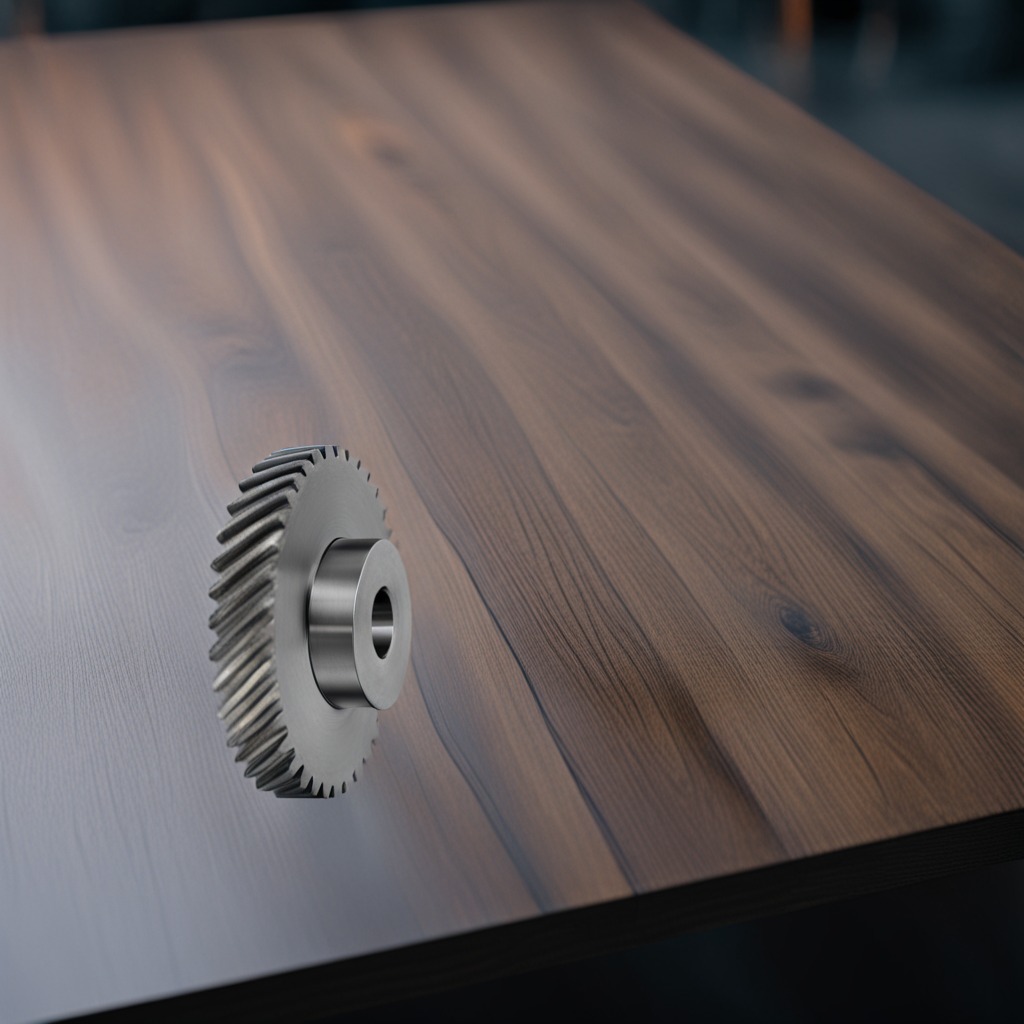
A steel gear with teeth lies on the old table.